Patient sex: M
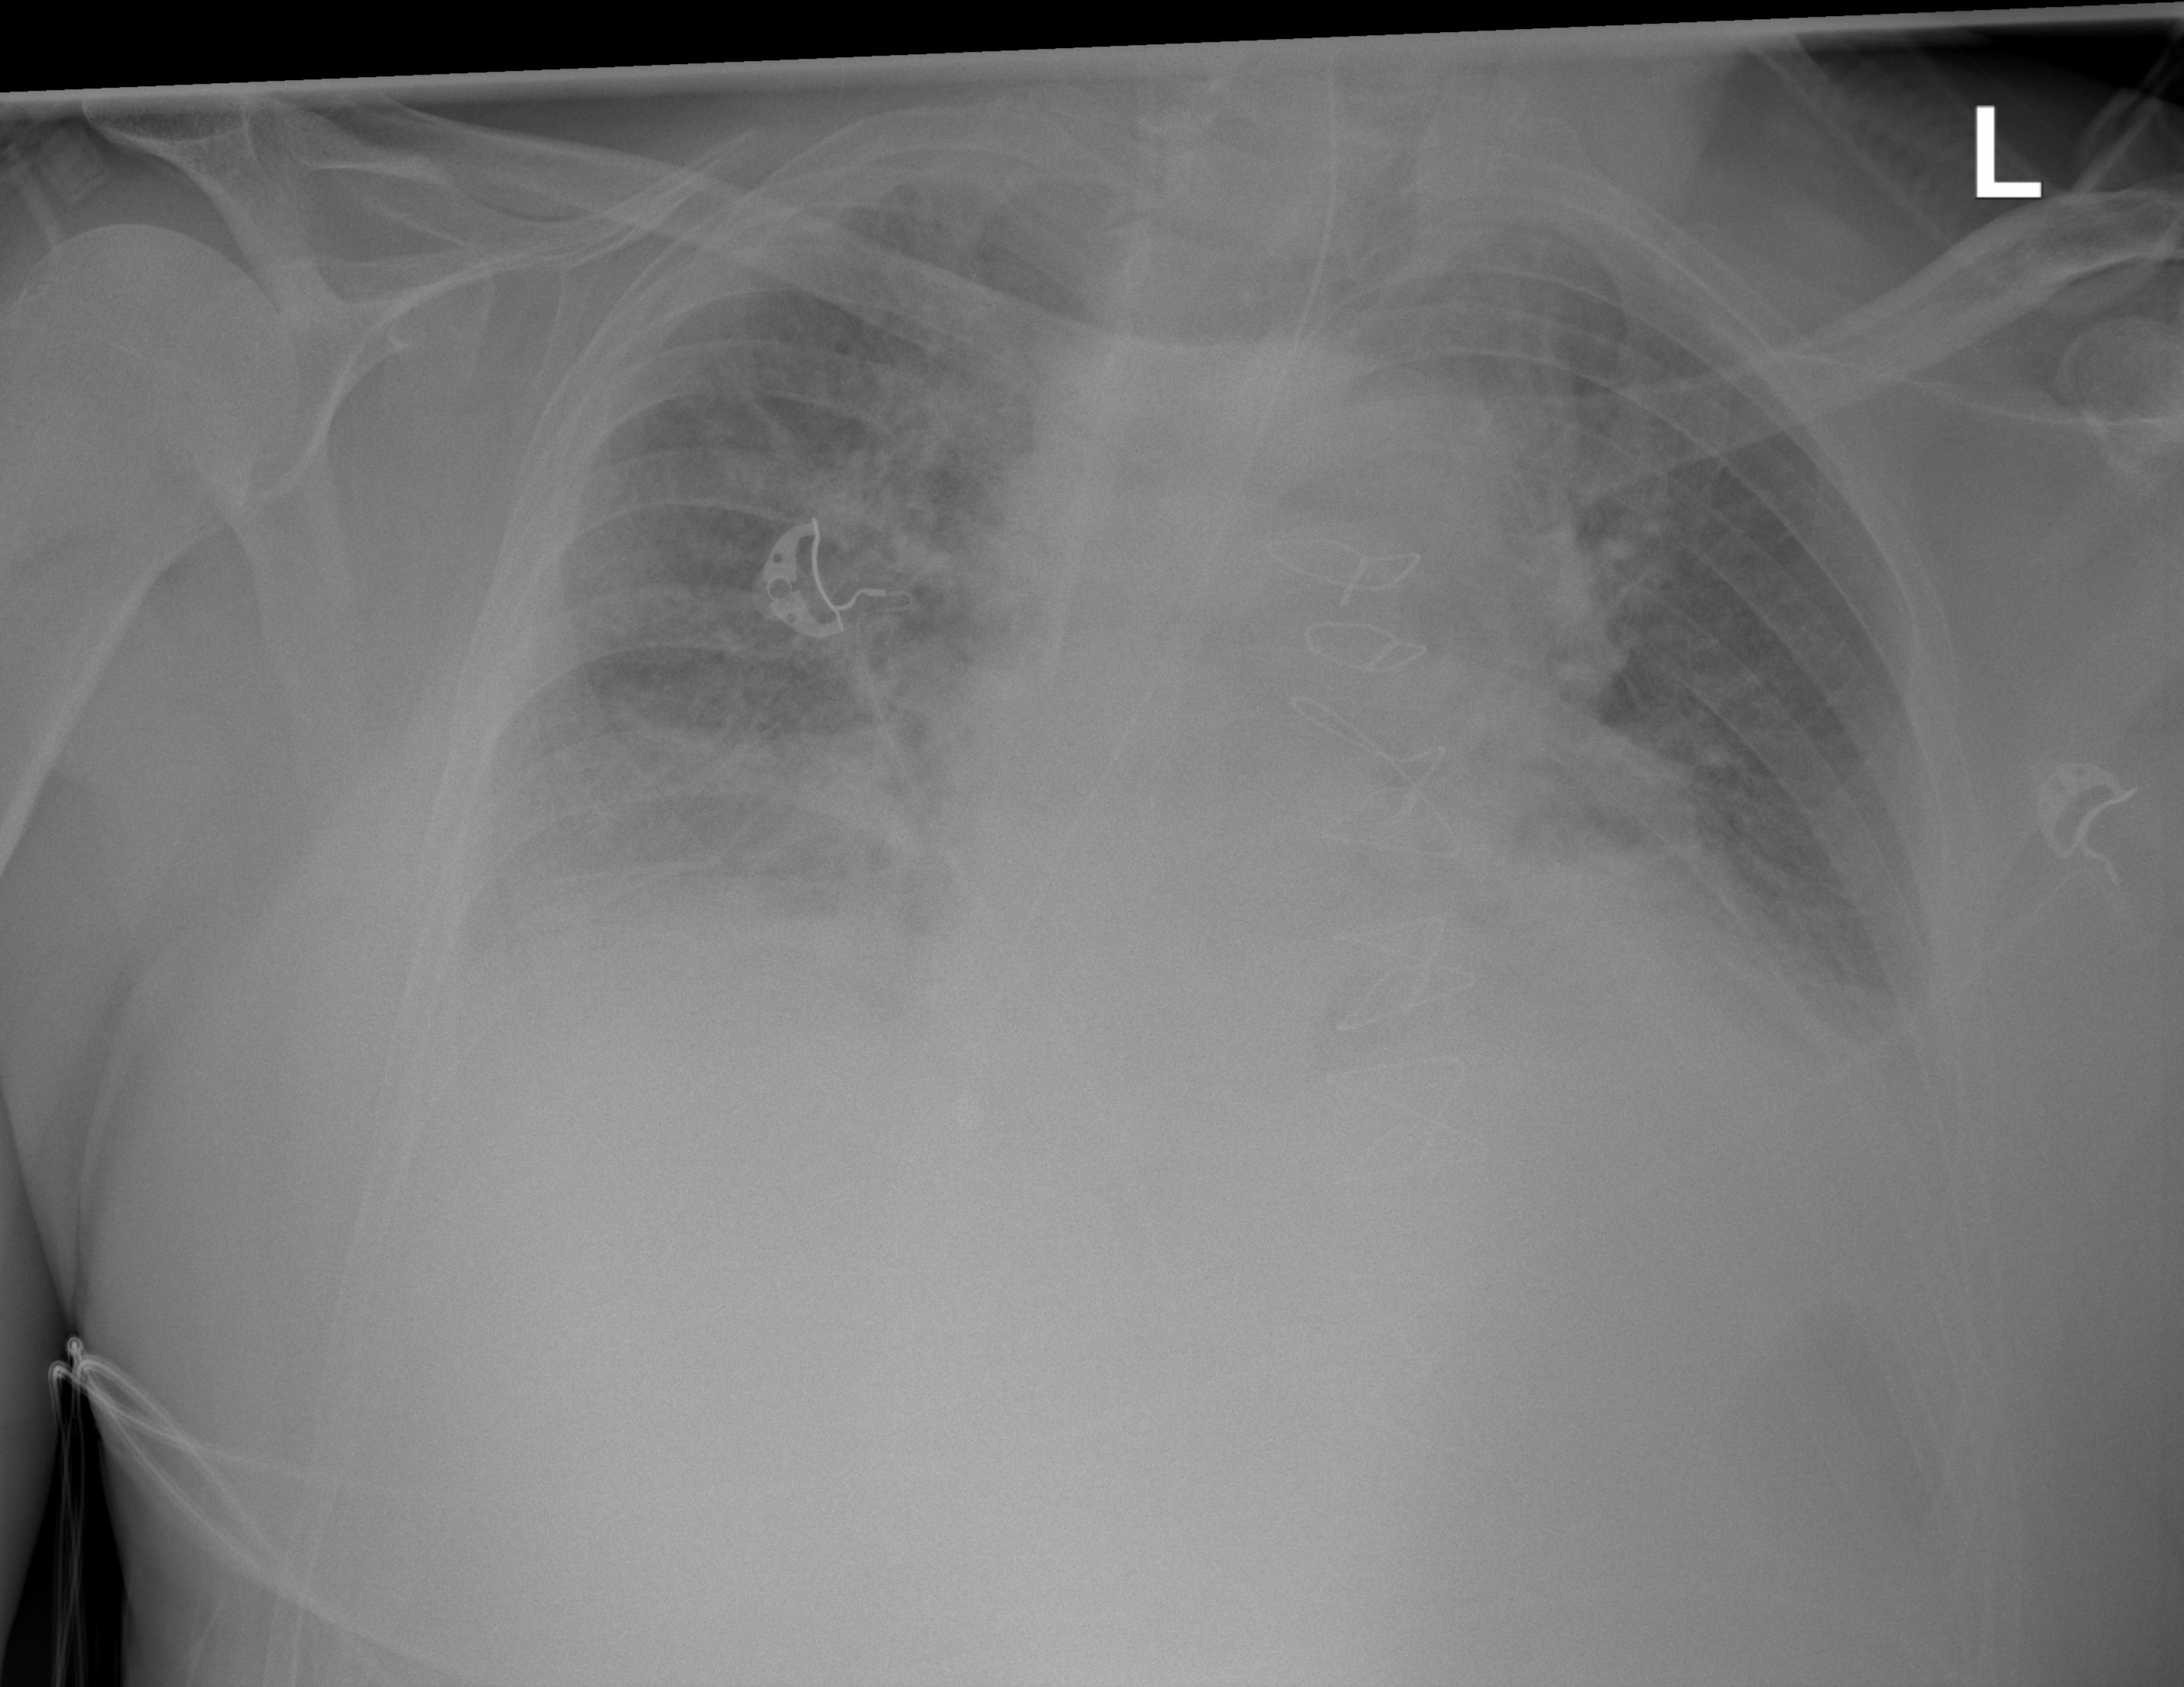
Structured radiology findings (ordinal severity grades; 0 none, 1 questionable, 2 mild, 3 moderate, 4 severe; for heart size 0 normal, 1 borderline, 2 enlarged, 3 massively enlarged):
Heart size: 2
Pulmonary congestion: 2
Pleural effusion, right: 2
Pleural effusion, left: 2
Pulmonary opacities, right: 2
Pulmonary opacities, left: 2
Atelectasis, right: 2
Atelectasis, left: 2